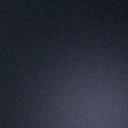
Screen state: off